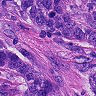
Metastatic tissue present: yes